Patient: sex F, age 52
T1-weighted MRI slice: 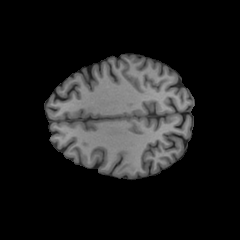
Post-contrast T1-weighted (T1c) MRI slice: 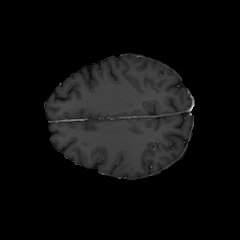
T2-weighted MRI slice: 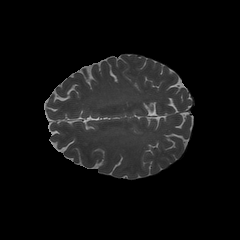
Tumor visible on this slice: no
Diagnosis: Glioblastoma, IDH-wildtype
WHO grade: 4